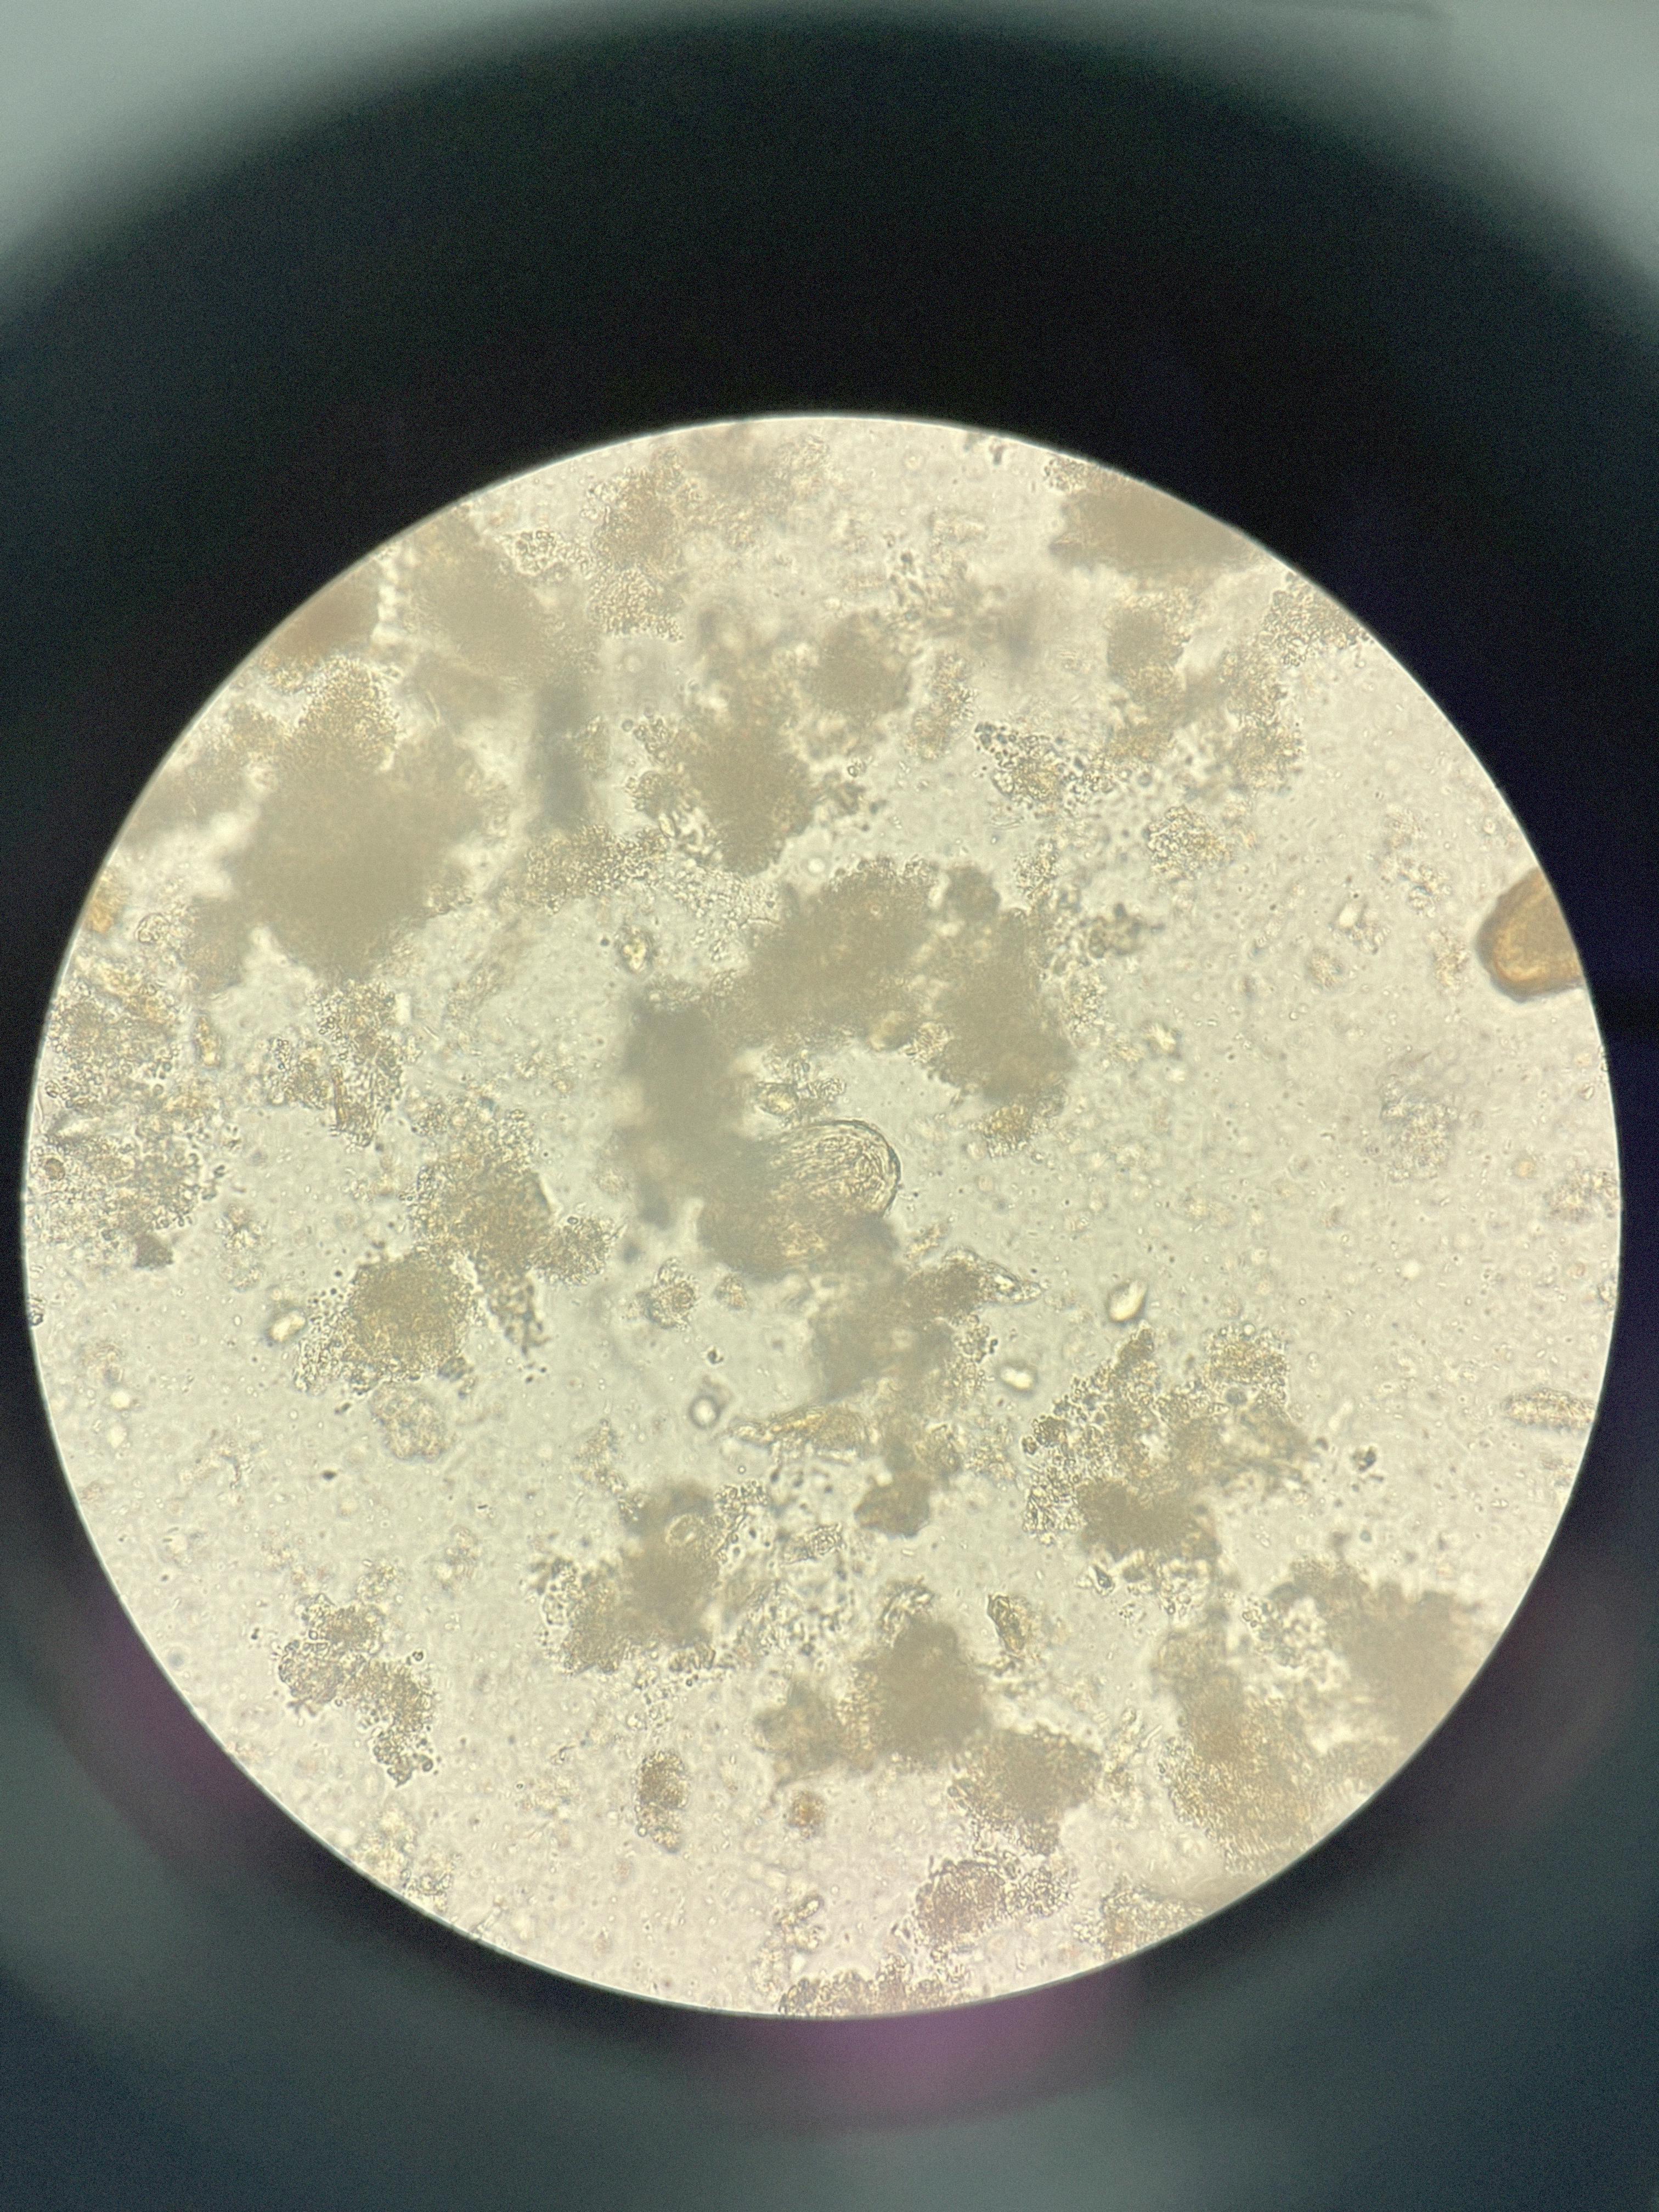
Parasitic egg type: Ascaris lumbricoides